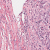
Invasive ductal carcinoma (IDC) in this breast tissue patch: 1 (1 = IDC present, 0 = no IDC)